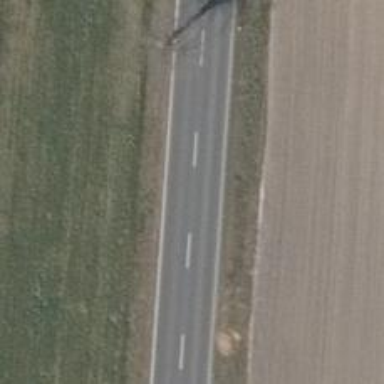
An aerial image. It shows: Secondary road with asphalt surface.